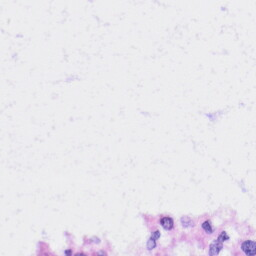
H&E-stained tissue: Liver